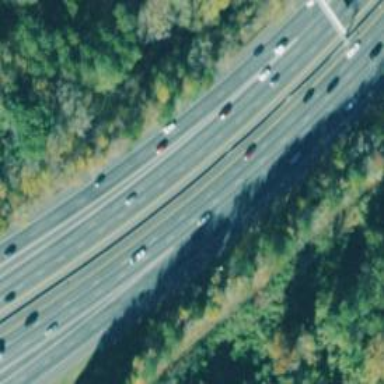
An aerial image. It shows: Asphalt motorway.